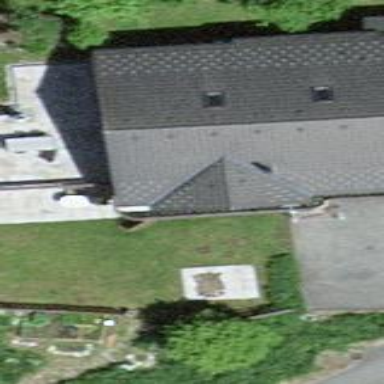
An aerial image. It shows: Simple and straightforward house.